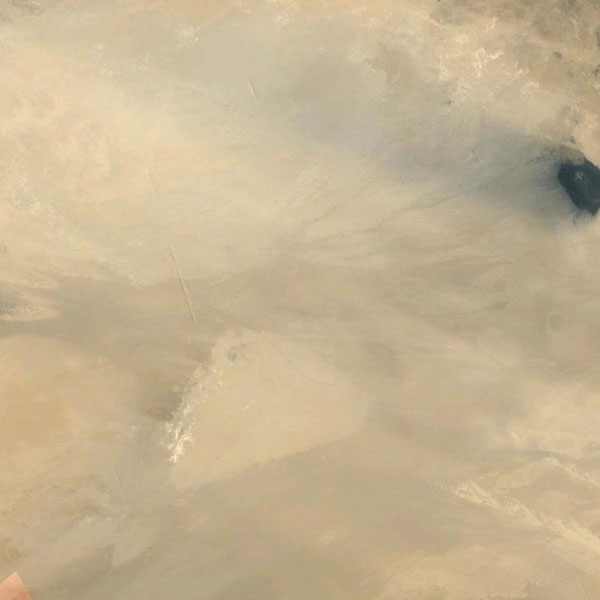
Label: Desert